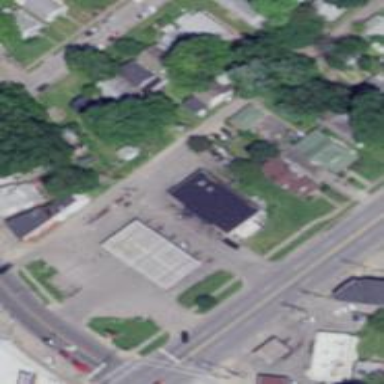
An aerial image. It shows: Convenience shop.